Question: Here's a <URL> to illustrate the issue. When you hover over the red box with number 4, you get inconsistent results in Chrome. When the mouse cursor is close to the left edge of the box, the actual element that gets focus is the one beneath the 4 box. When the mouse cursor is close to the right edge of the box, the hover works as expected. Works fine in Firefox.
Three questions:
1. Why this is happening?
2. Is this a bug or a feature? ;)
3. How to fix this?
# HTML
'''
<div class="wrap">
<section>
<div class="page flipped" style="z-index: 30;">
<figure class="front">1</figure>
<figure class="back">2</figure>
</div>
<div class="page flipped" style="z-index: 31;">
<figure class="front">3</figure>
<figure class="back">4</figure>
</div>
<div class="page" style="z-index: 1;">
<figure class="front">5</figure>
<figure class="back">6</figure>
</div>
</section>
</div>
'''
# CSS
'''
.wrap { width: 400px; margin-left: auto; margin-right: auto; }
section {
width: 200px;
height: 200px;
background-color: green;
margin-left: 200px;
position: relative;
height: 200px;
}
.page {
width: 100%;
height: 100%;
font-size: 48px;
text-align: center;
color: white;
position: absolute;
transform-style: preserve-3d;
transform-origin: left center;
}
.page.flipped { transform: rotateY( -180deg ); }
.page.flipped:hover { padding-top: 20px; }
figure {
width: 100%;
height: 100%;
display: block;
position: absolute;
margin: 0;
backface-visibility: hidden;
}
figure.front { background-color: blue; }
figure.back {
background-color: pink;
transform: rotateY( 180deg );
}
.page:nth-child(2) figure.back {
background-color: red;
}
'''
# Illustration

## Here is interesting observation:
If I remove the first '.page' (The one beneath, with 'z-index: 30'), then it works fine and the rotated div gets the hover event for it's whole area, not only right side. <URL>.
But if I change '.page.flipped' rotation from '-180' to '-179' degrees, then some crazy things start to happen when I move my cursor from left to right over red box - it jumps up and down all the time. <URL> for that.
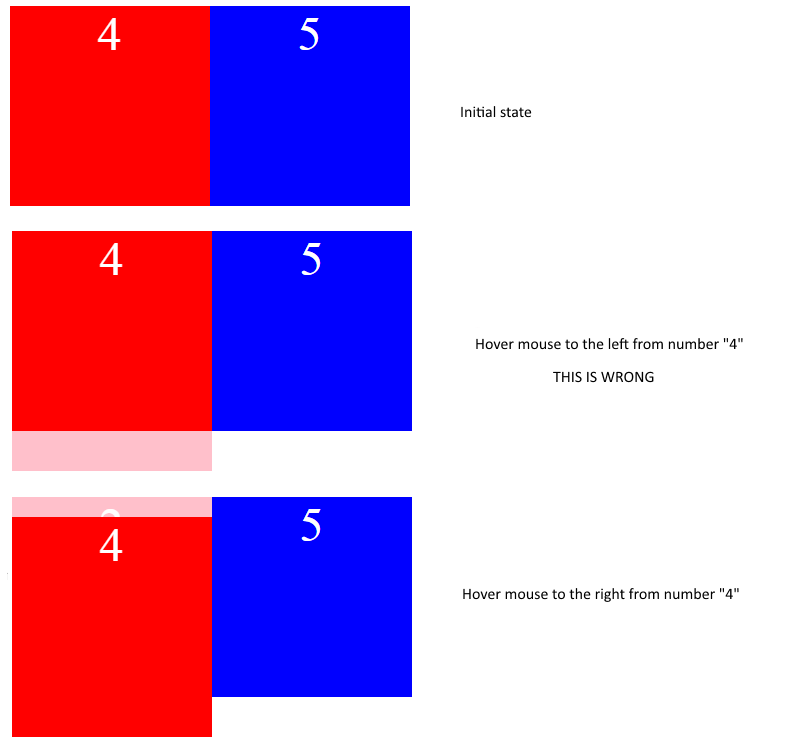
Answer: Apparently this was a bug in Chrome. It's fixed in release.
In one of the Chrome version that I had setting '.page.flipped' rotation to '-181deg' solved the issue too. But this trick didn't work at all on v37.0.2062.120. This one didn't even fire hover event on elements rotated '-181deg'.
Removing 'backface-visibility: hidden' was not an option for me because it was causing flickering during animations.